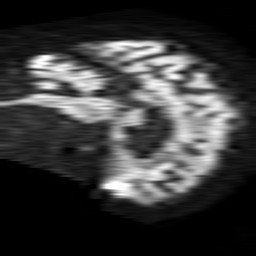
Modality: TRACE
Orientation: sagittal
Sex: female
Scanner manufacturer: philips
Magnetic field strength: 1.5 T
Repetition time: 4.6 s
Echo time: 0.08631 s